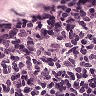
Metastatic tissue present: no